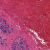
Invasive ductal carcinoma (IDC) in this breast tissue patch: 0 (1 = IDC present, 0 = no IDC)